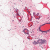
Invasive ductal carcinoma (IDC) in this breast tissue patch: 0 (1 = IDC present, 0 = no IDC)